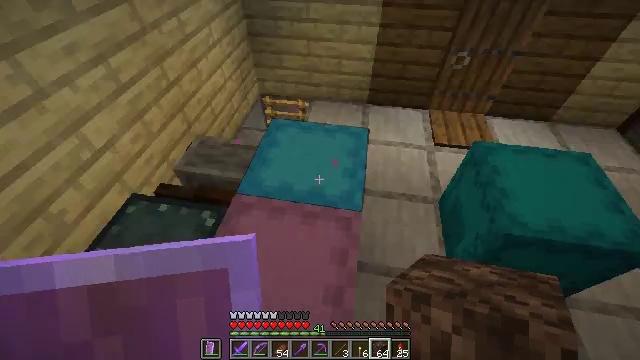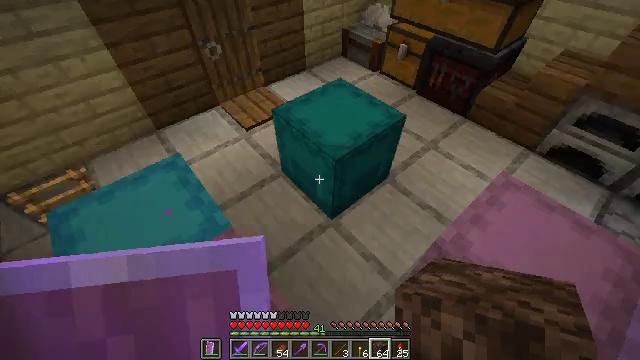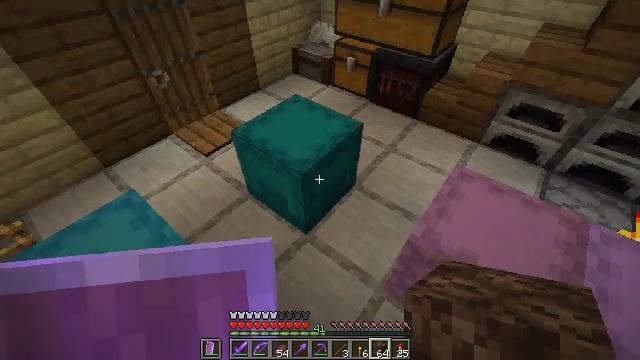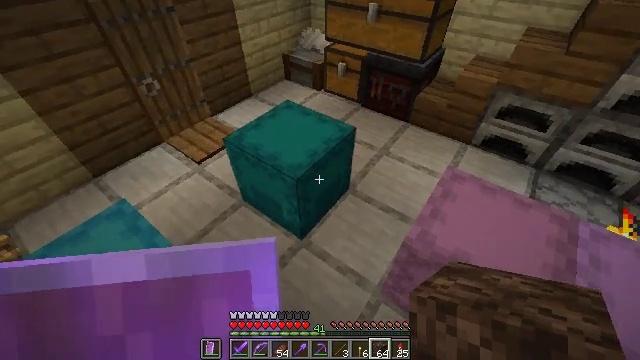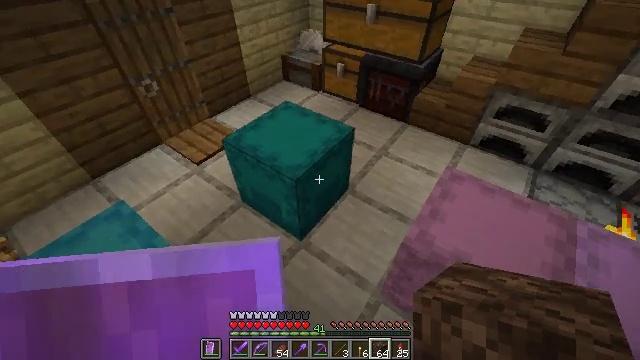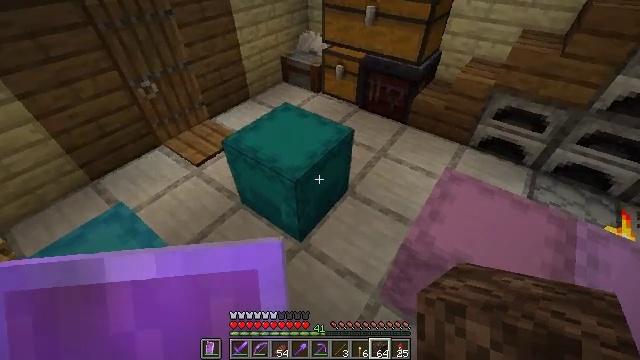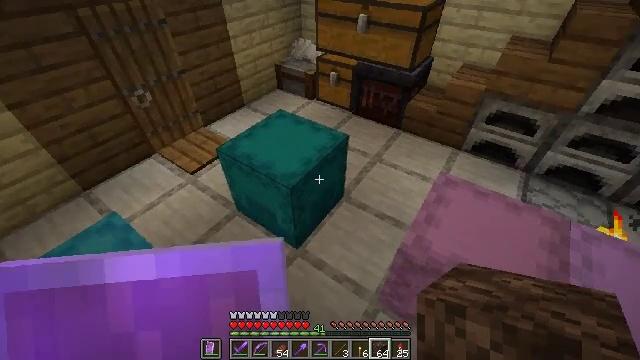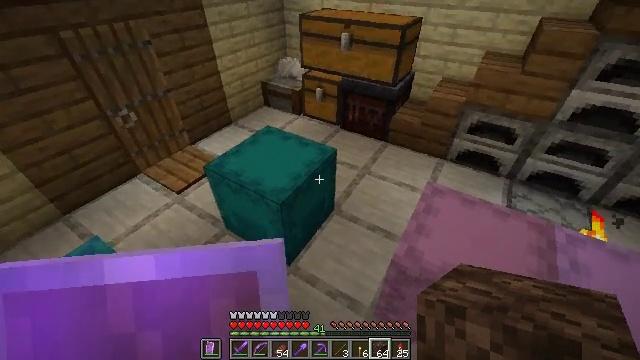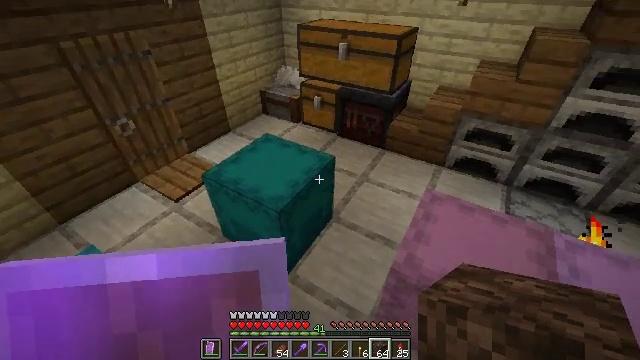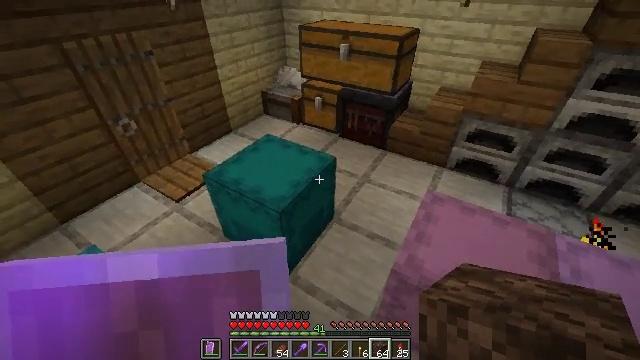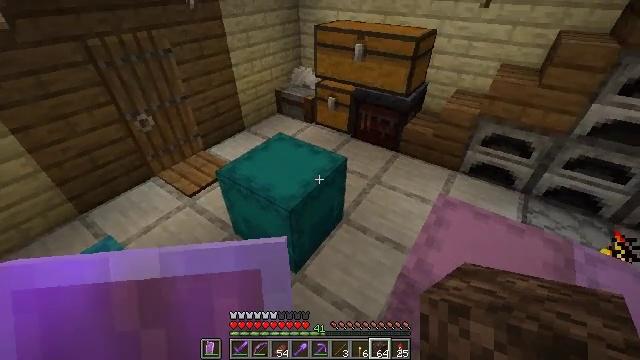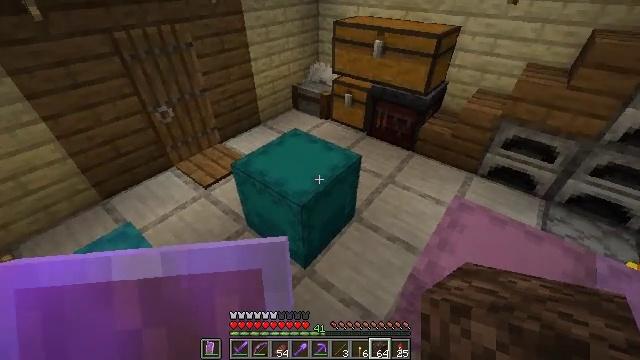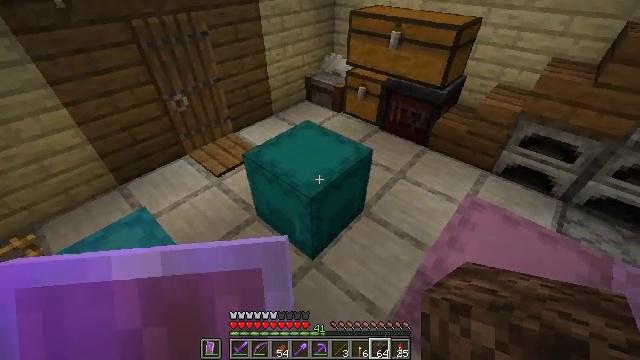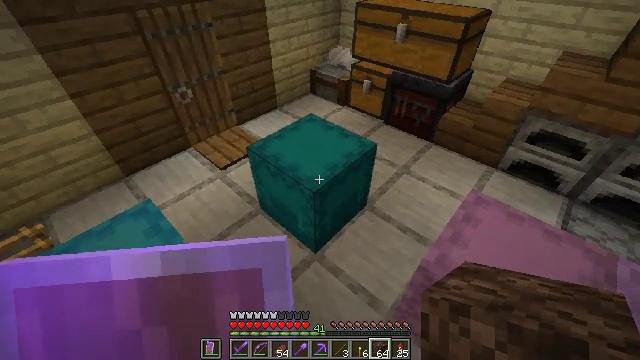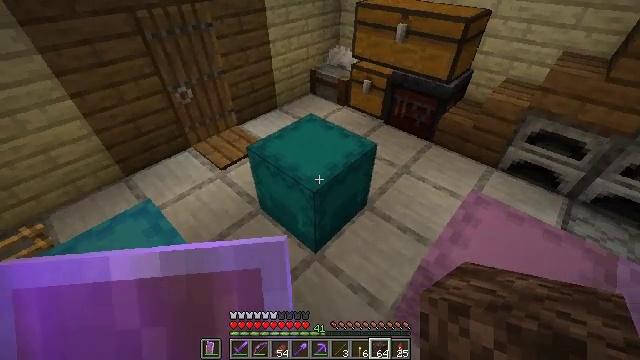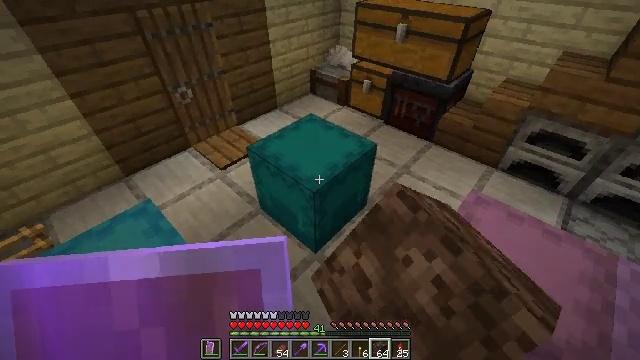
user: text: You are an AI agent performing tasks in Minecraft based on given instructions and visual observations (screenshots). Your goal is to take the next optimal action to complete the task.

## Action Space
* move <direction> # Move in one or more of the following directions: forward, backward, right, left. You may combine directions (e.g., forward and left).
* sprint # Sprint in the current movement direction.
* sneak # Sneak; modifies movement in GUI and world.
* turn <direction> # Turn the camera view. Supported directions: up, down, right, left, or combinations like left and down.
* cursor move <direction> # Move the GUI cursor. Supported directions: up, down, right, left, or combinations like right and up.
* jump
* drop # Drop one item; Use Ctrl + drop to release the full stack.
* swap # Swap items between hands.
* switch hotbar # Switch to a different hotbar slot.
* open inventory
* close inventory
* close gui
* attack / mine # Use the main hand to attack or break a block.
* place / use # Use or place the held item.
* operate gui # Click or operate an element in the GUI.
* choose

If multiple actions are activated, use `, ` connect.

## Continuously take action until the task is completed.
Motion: motion action
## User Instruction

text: mine block cyan shulker box
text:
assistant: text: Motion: turn right
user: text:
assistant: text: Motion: turn right and up
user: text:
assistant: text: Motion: turn right and up
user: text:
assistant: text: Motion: no_op
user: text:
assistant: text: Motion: no_op
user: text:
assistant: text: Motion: turn right and up
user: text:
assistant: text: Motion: turn right and up
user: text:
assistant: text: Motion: turn up
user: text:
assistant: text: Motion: no_op
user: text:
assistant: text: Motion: turn left
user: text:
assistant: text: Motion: turn left
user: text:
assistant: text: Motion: turn left and down
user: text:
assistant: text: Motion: turn left and down
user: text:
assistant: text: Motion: use / place
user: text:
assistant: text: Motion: use / place
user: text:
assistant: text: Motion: use / place
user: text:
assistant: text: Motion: no_op
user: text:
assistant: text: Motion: no_op
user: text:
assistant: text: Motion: no_op
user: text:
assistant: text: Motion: no_op
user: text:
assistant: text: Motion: no_op
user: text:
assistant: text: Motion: no_op
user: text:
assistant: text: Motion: no_op
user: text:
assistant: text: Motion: no_op
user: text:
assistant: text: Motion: no_op
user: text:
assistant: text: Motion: no_op
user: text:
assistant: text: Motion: no_op
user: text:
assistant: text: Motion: no_op
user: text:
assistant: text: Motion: no_op
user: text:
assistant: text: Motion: no_op